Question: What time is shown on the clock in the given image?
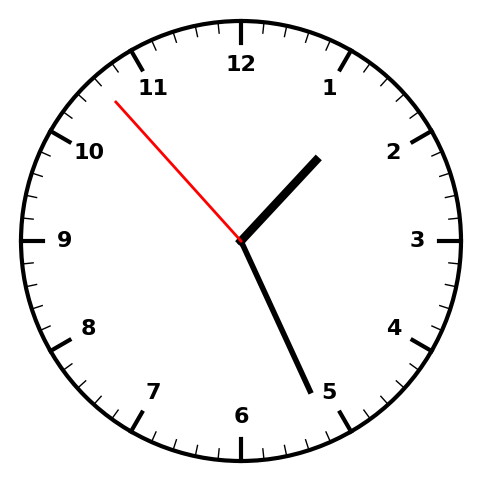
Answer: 01:25:53